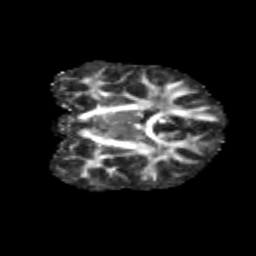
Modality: FA
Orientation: coronal
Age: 13
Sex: male
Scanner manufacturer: siemens
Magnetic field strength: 3 T
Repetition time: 3.8 s
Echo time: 0.07 s